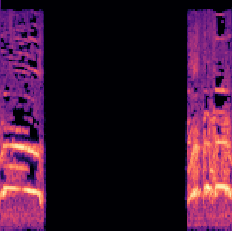
Sound class: Rooster